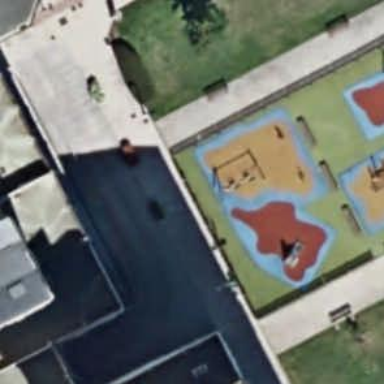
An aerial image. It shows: Bench.